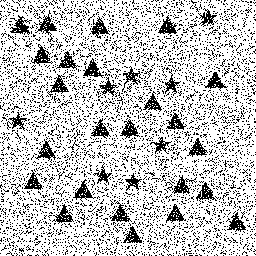
Squares: 0
Triangles: 24
Stars: 8
Total shapes: 32